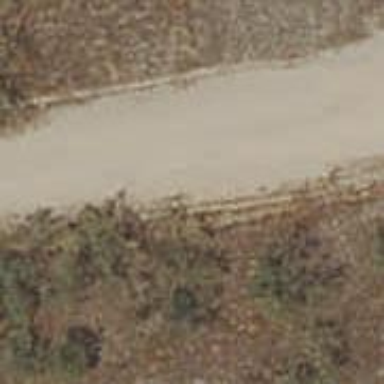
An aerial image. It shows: Dirt footway.